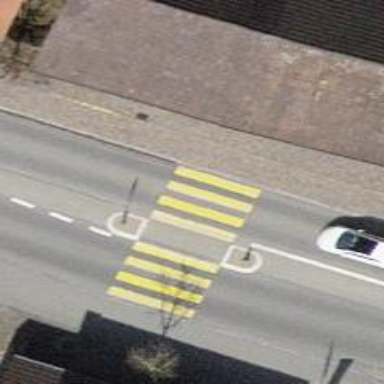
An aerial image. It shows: Uncontrolled zebra crossing with central island. The crossing is marked with zebra stripes.